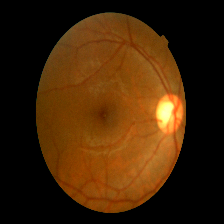
Diabetic retinopathy grade: Mild